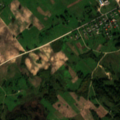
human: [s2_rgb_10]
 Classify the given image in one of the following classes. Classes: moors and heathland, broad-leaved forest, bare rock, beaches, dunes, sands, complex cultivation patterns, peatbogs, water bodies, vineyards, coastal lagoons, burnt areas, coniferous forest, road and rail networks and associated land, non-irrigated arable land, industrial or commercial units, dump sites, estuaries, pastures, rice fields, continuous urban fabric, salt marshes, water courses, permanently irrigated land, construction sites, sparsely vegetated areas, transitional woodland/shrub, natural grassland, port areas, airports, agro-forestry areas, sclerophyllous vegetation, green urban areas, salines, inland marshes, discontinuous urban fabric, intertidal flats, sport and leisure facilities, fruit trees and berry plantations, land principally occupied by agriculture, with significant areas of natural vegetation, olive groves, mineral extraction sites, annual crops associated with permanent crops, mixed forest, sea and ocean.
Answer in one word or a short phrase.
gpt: non-irrigated arable land, pastures, complex cultivation patterns, land principally occupied by agriculture, with significant areas of natural vegetation, broad-leaved forest